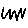
Label: zigzag